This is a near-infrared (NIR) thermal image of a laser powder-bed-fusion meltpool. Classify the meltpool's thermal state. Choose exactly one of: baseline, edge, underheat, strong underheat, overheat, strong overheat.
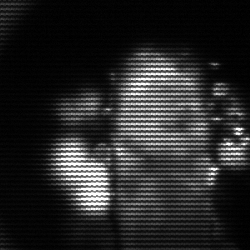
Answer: strong underheat